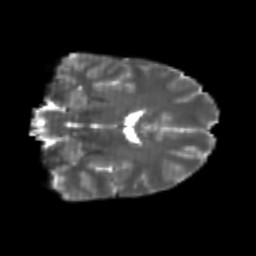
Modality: T2w
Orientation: coronal
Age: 22
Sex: male
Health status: healthy
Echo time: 0.074 s